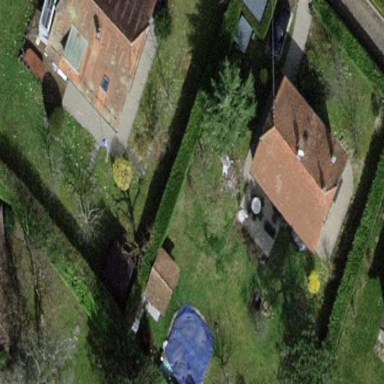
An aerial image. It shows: Garden enclosed by fence.